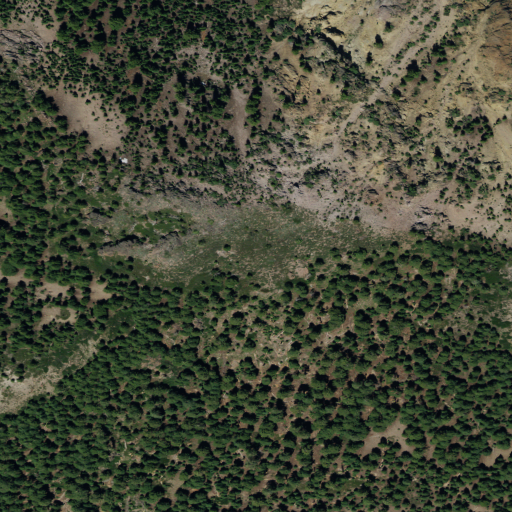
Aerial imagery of mountain in California named Rainbow Mountain containing evergreen forest and shrub